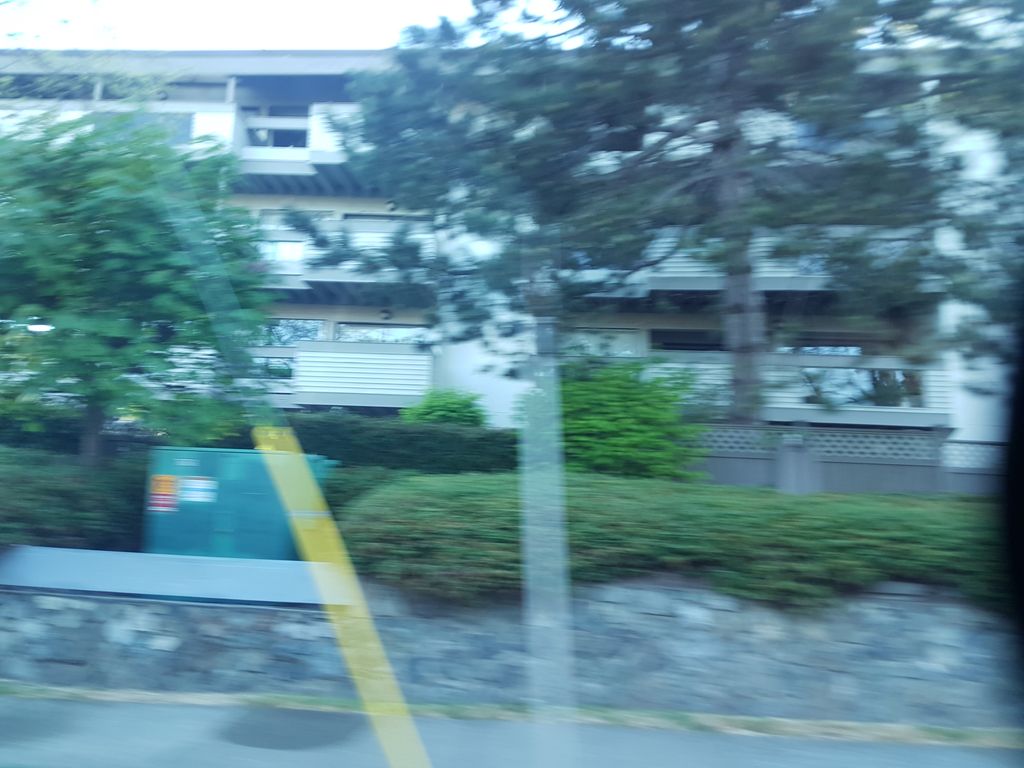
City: victoria